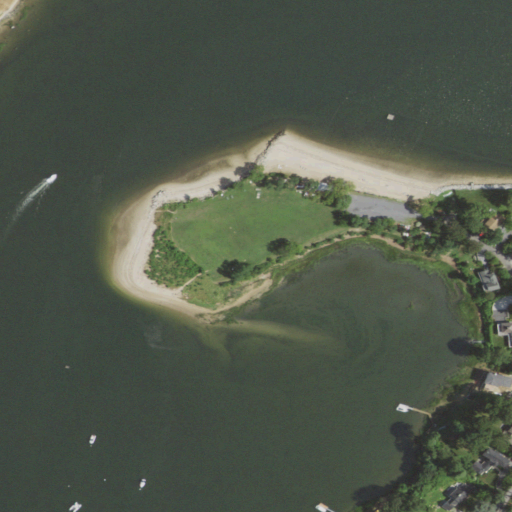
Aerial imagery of cape in New York named Wincoma Point containing open water, herbaceous wetlands, open development, low intensity development, medium intensity development, and high intensity development